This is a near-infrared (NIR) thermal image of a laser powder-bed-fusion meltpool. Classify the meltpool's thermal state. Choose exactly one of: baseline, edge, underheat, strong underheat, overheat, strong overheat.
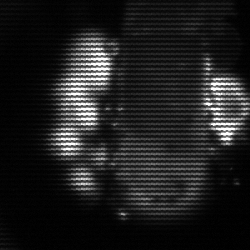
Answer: strong underheat